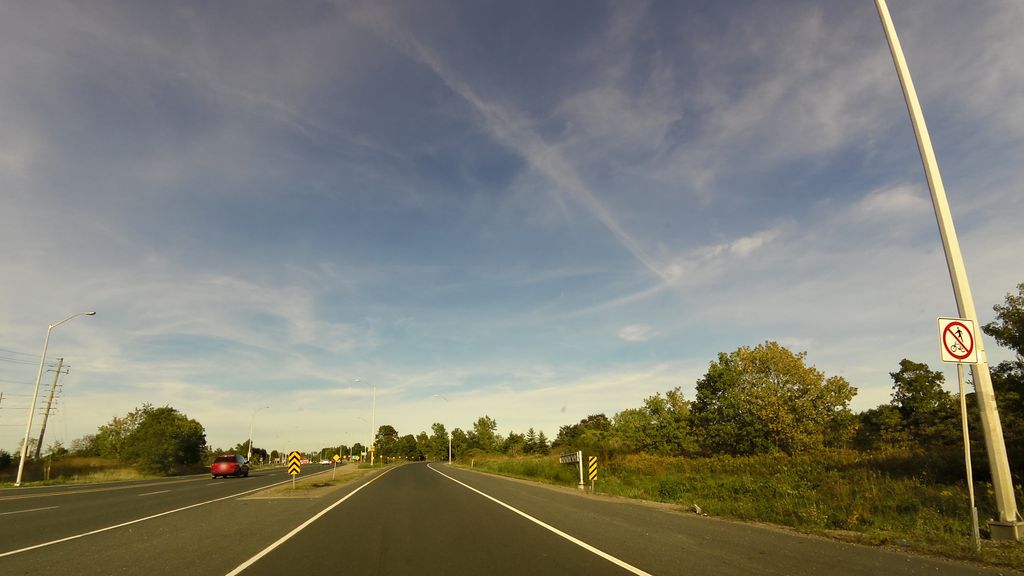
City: hamilton